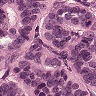
Metastatic tissue present: yes